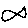
Label: fish